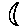
Label: moon